Aerial crown-view tile of a tropical tree (Barro Colorado Island, Panama), acquired 20250915:
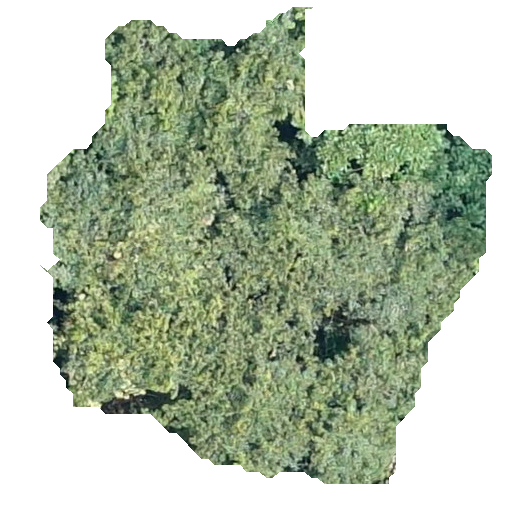
Species: Apeiba membranacea
GBIF accepted scientific name: Apeiba membranacea
Crown area: 209.161 m²